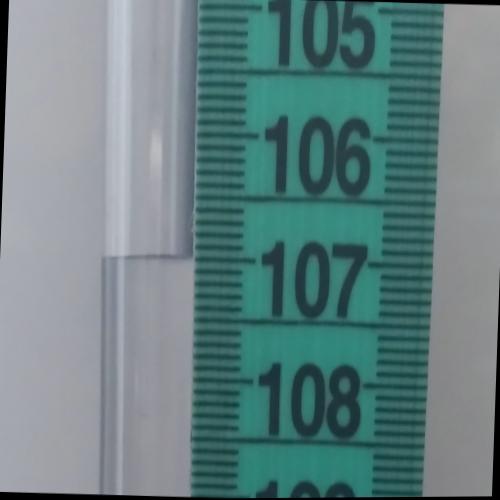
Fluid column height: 107.0 cm